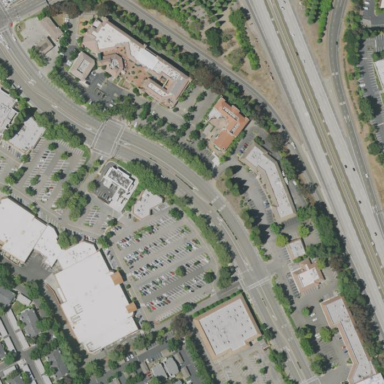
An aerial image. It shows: Commercial area.